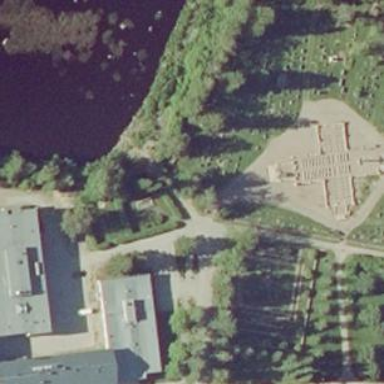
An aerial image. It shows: Historic memorial.